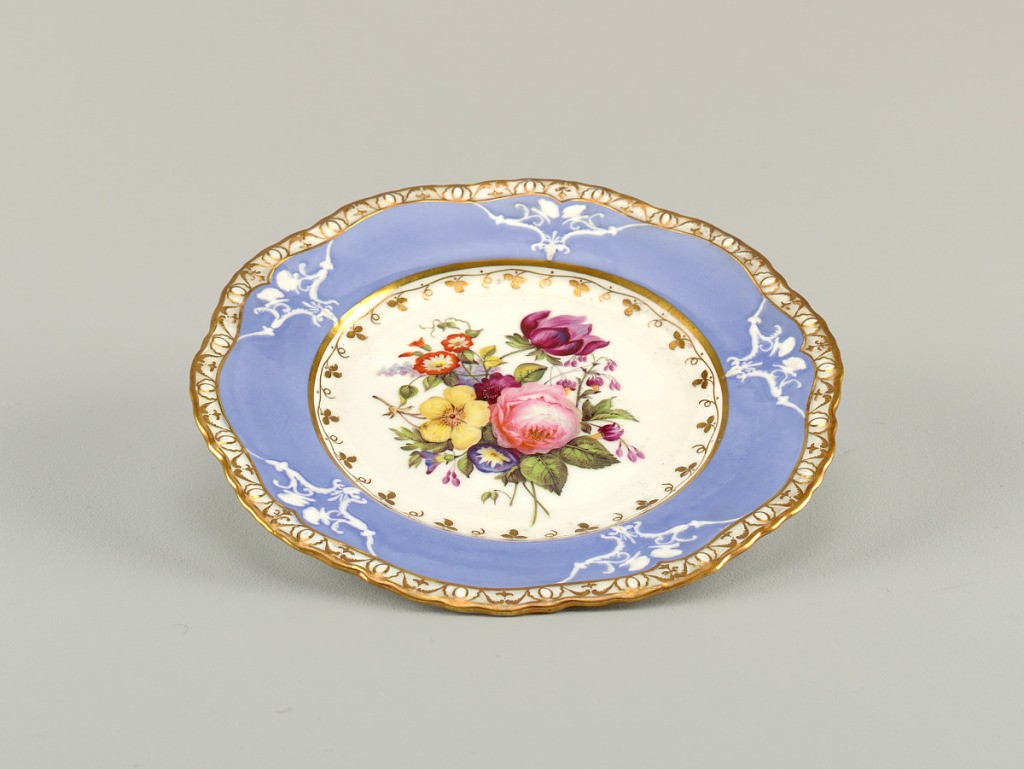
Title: Plate, from a Dessert Service
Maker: Spode Ceramic Works, English, established 1776
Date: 1833–1847
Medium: porcelain (feldspar), vitreous enamel, gold
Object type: plate
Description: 1959-155-1-b: Circular form with scalloped edge and shallow well...